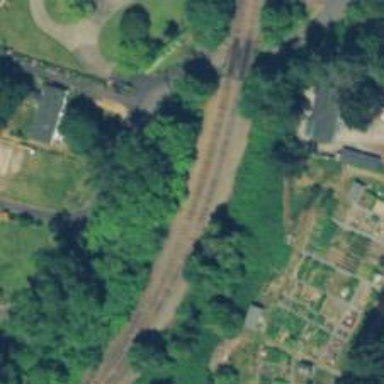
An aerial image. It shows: Railway siding for service.